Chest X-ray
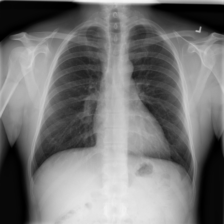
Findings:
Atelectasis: negative
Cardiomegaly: negative
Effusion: negative
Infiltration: negative
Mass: negative
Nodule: negative
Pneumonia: negative
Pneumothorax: negative
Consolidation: negative
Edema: negative
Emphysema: negative
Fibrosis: negative
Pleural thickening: negative
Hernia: negative